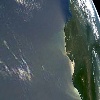
Label: water